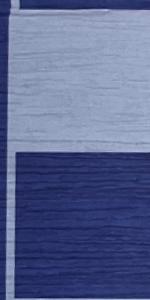
Label: Empty